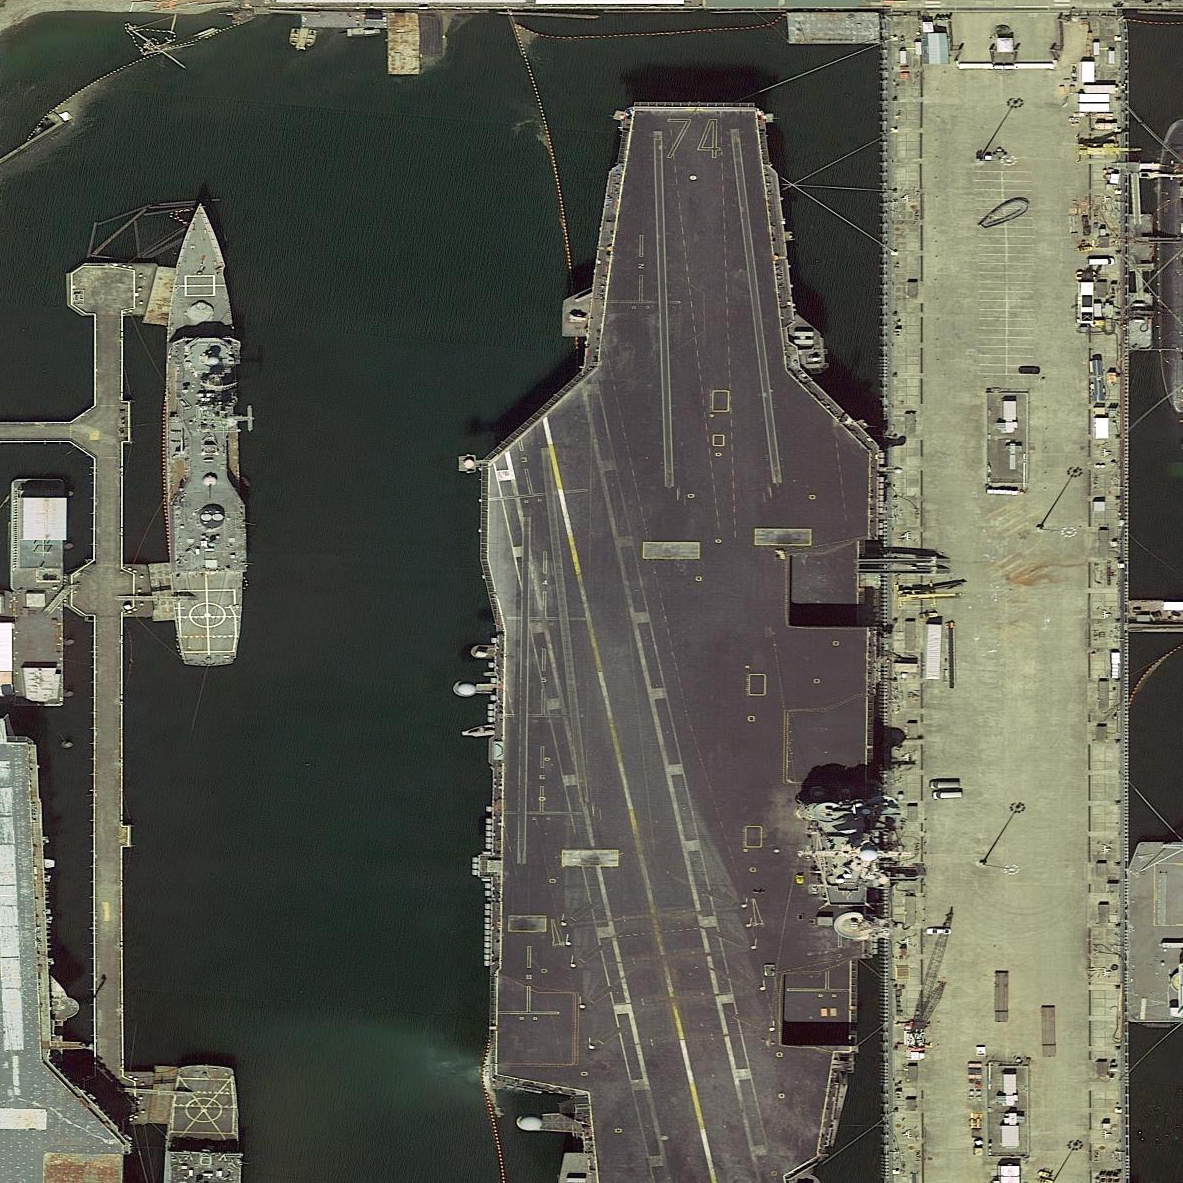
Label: aircraft_carrier